Question: table: marks

i want to insert or update multiple records with the condition
i am currently check by this query
1st step
'''
SELECT * FROM 'marks' WHERE 'student' =115 AND 'param' =1
'''
2nd step
'''
if
records found by matching above criteria i just update record by my new values
else
insert new record into my table
'''
It gonna working fine . but i want to reduce code and optimize this into single query . its possible or not ?
I found this on MySQL docs . if this is a solution . how can i achieve by query ?
Note: i am using the . suggestion from Yii also welcome
This query does't not update the rows . but escape from insert working correctly
'''
INSERT INTO marks('student','param,mark','created','lastmodified','status')
VALUES
(11,30,10,'00-00-00 00:00:00','00-00-00 00:00:00','U')
ON DUPLICATE KEY UPDATE 'mark'=VALUES('mark')
'''
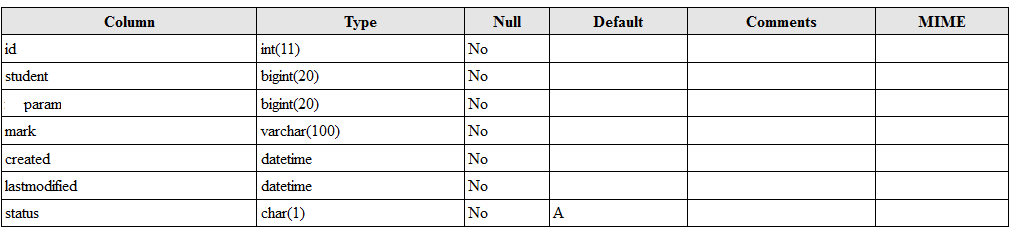
Answer: Check this article <URL>. They suggest you don't use this feature. But i want it to use, so I extended from CDbCommand my own component and add method for ON DUPLICATE KEY UPDATE:
'''
public function insertDuplicate($table, $columns, $duplicates)
{
$params=array();
$names=array();
$placeholders=array();
foreach($columns as $name=>$value)
{
$names[]=$this->getConnection()->quoteColumnName($name);
if($value instanceof CDbExpression)
{
$placeholders[] = $value->expression;
foreach($value->params as $n => $v)
$params[$n] = $v;
}
else
{
$placeholders[] = ':' . $name;
$params[':' . $name] = $value;
}
}
$d = array();
foreach($duplicates as $duplicate)
{
$d[] = ''' . $duplicate . '' = VALUES(''.$duplicate.'')';
}
$sql='INSERT INTO ' . $this->getConnection()->quoteTableName($table)
. ' (' . implode(', ',$names) . ') VALUES ('
. implode(', ', $placeholders) . ') ON DUPLICATE KEY UPDATE ' . implode(', ', $d);
return $this->setText($sql)->execute($params);
}
'''
Usage example:
'''
Yii::app()->db->createCommand()->insertDuplicate('user', [
'id' => $this->id,
'token' => $token,
'updated' => date("Y-m-d H:i:s"),
], ['token', 'updated']);
'''
This command will create user with this parameters or update 'token' and 'updated' fields if record exists.